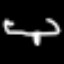
Label: airplane